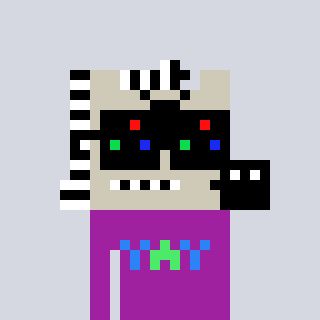
a pixel art character with square black sunglasses, a zebra-shaped head and a magenta-colored body on a cool background